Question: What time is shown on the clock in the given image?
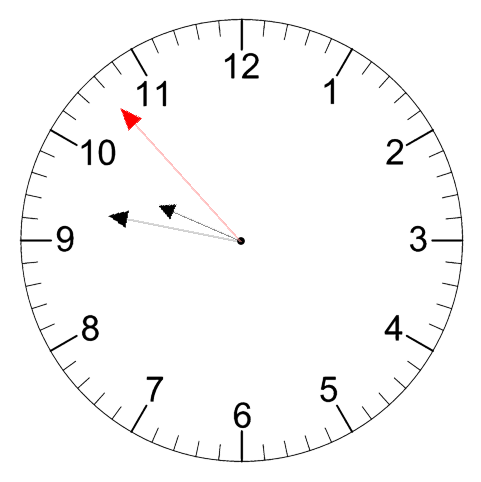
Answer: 09:46:53